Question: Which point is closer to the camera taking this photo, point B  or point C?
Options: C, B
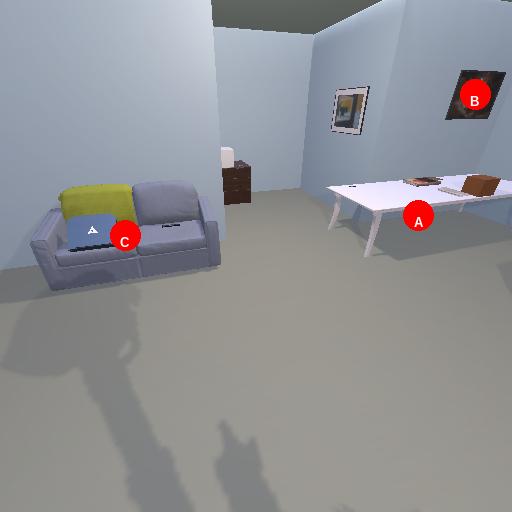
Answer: C